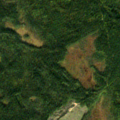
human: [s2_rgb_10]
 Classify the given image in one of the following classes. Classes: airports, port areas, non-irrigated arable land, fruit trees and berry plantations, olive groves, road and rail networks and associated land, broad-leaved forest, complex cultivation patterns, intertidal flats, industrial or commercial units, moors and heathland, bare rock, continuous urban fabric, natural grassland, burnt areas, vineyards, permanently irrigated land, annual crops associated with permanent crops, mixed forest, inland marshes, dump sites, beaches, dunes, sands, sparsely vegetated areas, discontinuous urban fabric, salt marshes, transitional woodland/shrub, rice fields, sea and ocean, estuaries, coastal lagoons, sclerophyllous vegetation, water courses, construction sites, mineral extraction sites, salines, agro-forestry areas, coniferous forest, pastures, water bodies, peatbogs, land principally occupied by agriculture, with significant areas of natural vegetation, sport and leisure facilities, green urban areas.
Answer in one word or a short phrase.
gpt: coniferous forest, transitional woodland/shrub